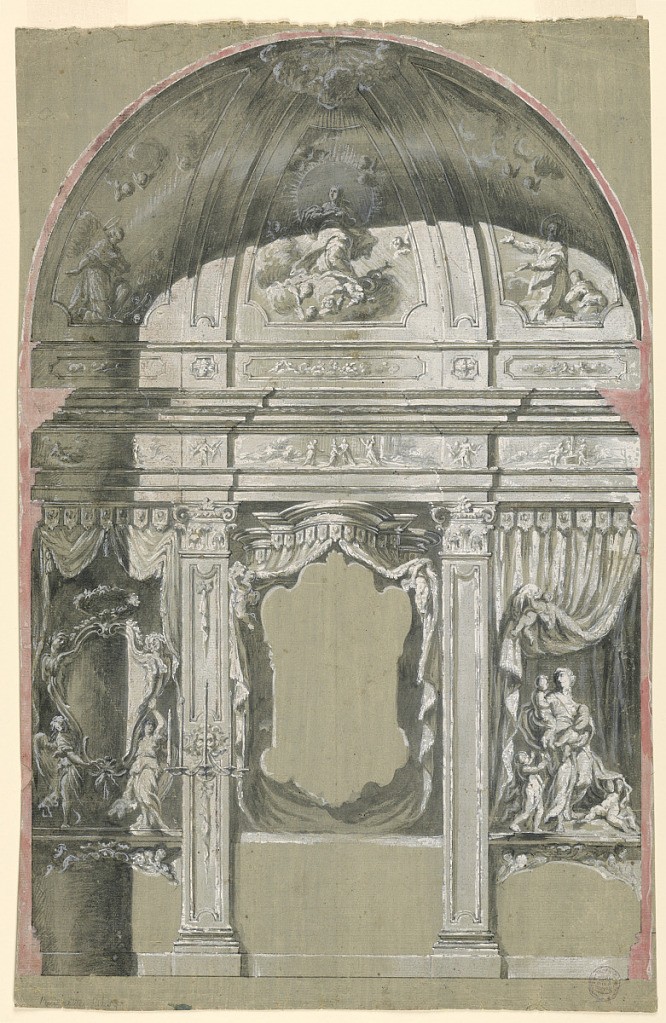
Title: Side Chapel, with Figures of Charity, the Virgin, and Saints
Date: ca. 1750
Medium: Pen and gray ink, gray, pink wash, white gouche on white laid paper
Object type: Drawing
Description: A canopy is shown as the frame of a painting over an altar in the center.  Laterally are pilasters, the left one showing a candle bracket. An escutcheon is held by two angels in the left bay; "Love" with four children is shown in the right bay.  Curtains are in either bay.  The Immaculate Conception is shown in the conch, revered by angels and two small saints.